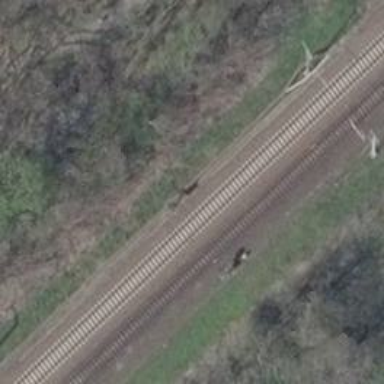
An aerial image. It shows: Light signal at railway crossing.